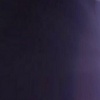
Label: space